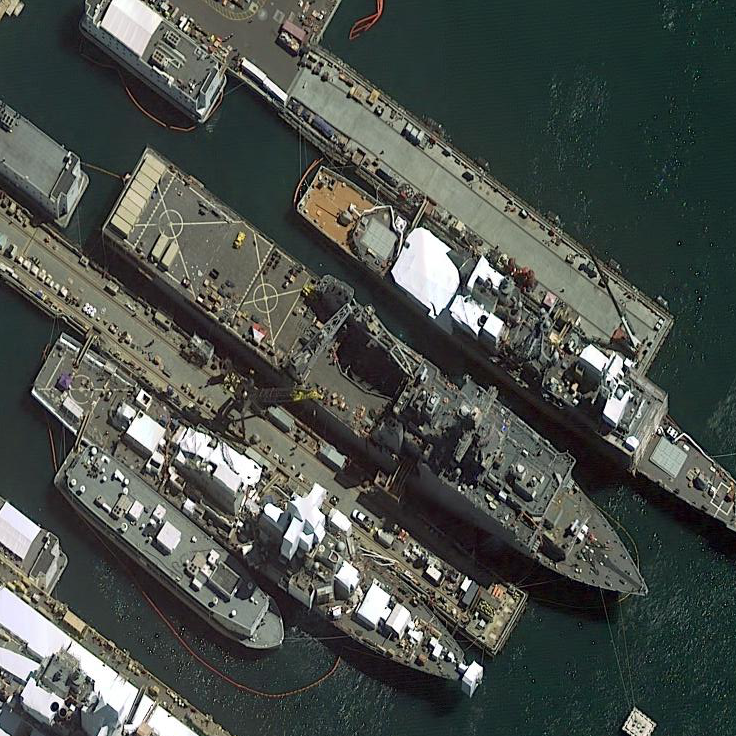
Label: combat